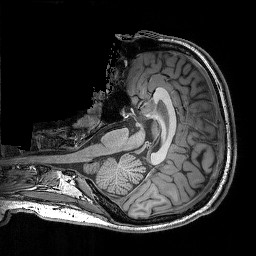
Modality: T1w
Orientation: axial
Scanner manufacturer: siemens
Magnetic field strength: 3 T
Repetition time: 2.25 s
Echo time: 0.00418 s